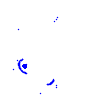
Particle: electron